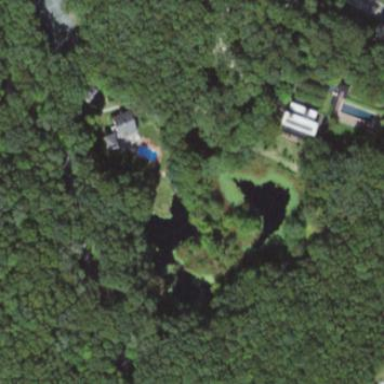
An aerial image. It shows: Pond with natural water.